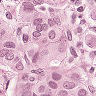
Metastatic tissue present: yes